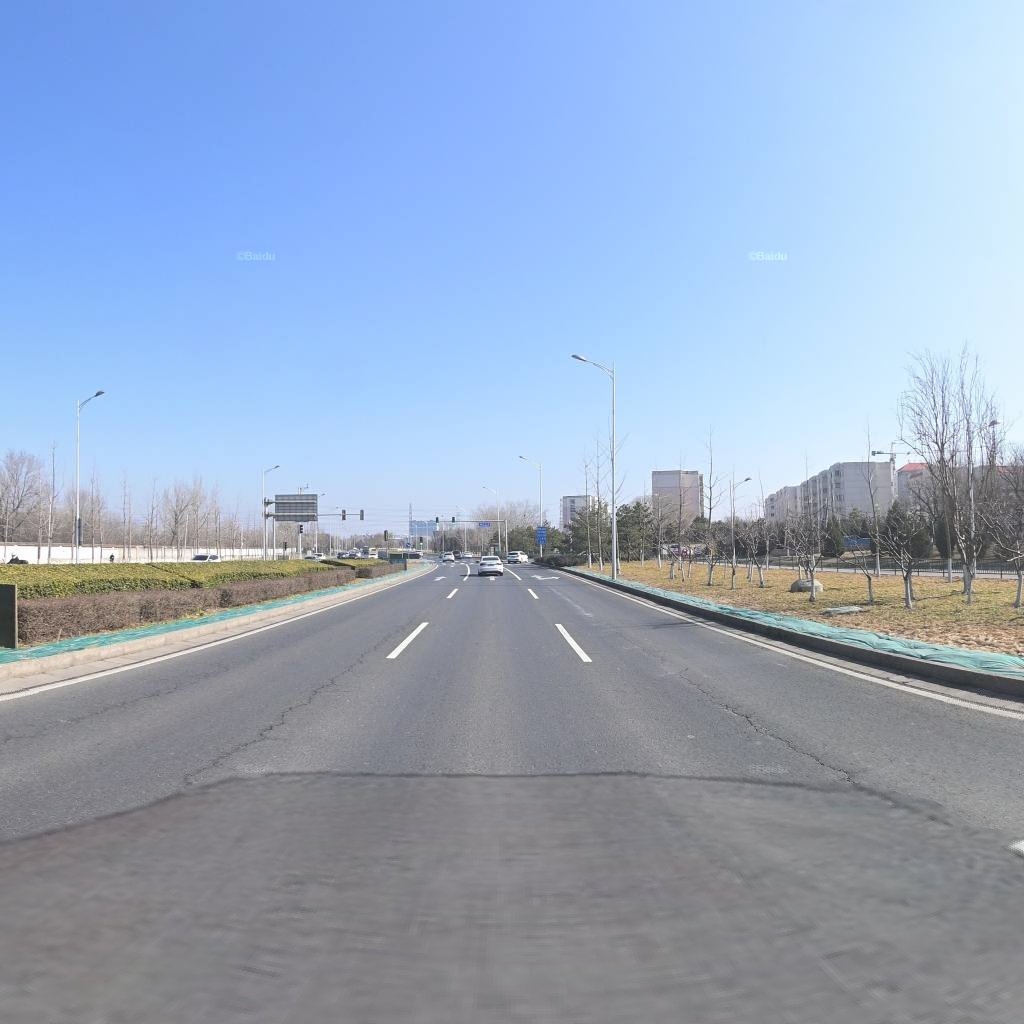
Region: Haidian
Road damage annotations: longitudinal crack, longitudinal crack, longitudinal crack